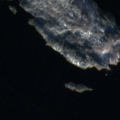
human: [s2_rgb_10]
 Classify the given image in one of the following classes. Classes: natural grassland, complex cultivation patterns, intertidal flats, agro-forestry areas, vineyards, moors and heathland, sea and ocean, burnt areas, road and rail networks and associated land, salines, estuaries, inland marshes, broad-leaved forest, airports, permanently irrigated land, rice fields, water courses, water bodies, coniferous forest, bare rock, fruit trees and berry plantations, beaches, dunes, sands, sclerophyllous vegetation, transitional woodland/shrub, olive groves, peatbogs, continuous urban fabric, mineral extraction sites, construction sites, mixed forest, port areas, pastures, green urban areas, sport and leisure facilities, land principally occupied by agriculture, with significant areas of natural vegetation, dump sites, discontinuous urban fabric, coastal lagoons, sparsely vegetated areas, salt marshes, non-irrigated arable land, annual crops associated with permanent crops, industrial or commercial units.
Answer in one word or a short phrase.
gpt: coniferous forest, mixed forest, water bodies